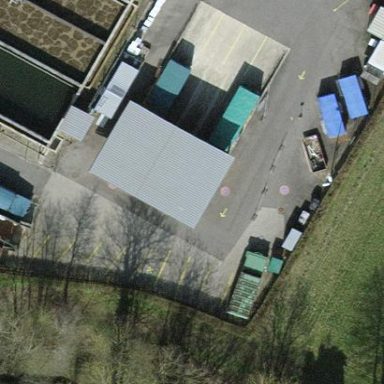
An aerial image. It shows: Recycling facility.